RGB frame:
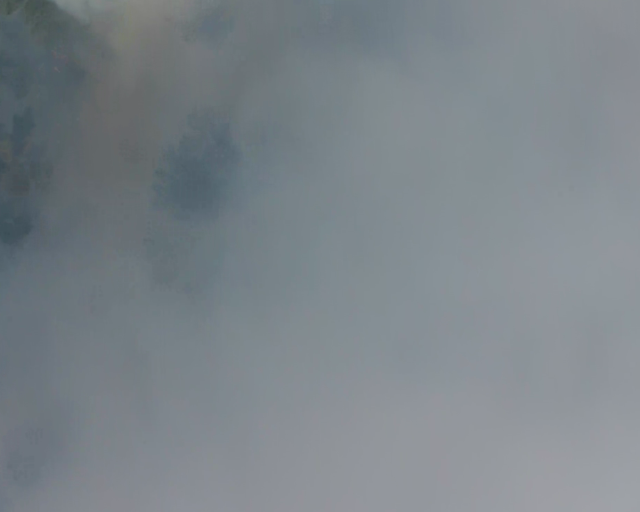
Thermal frame:
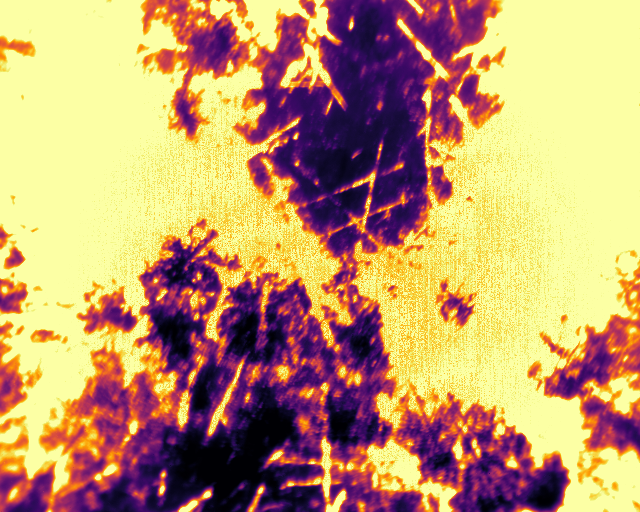
Captured: 2026-02-27 02:39:01
Pixels at or above 80 °C: 313017 (fraction of frame: 0.9553)